Field crop: tomato
Growth stage: 1
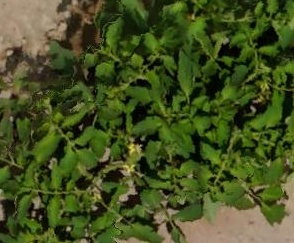
Species: tomato